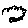
Label: cloud